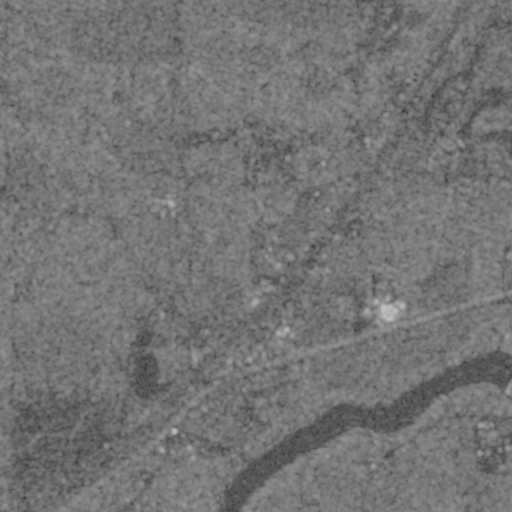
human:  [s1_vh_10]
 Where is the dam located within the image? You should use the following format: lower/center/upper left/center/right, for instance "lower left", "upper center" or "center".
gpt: The dam is located in the lower right of the image.
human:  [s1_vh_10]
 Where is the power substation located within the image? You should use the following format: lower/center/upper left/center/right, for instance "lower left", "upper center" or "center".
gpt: The power substation is located in the center right of the image.
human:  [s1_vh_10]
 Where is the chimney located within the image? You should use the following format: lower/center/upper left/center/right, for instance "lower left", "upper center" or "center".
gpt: The chimney is located in the center right of the image.
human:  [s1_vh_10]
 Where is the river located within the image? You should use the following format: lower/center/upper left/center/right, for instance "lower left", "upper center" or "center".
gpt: The river is located in the lower of the image.
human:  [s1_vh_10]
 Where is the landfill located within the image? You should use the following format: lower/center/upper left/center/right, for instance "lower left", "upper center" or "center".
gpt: There is no landfill in the image.

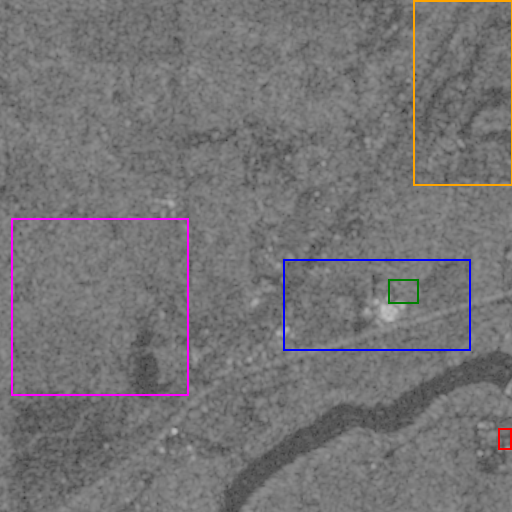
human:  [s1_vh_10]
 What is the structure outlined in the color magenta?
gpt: The structure outlined in magenta is a crop field.
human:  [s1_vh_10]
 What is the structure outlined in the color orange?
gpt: The structure outlined in orange is a park.
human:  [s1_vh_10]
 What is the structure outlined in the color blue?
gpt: The structure outlined in blue is a power plant.
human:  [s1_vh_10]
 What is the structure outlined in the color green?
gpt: The structure outlined in green is a power substation.
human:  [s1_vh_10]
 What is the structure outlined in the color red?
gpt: The structure outlined in red is a building.
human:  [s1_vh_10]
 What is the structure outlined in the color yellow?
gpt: There is no yellow outline.